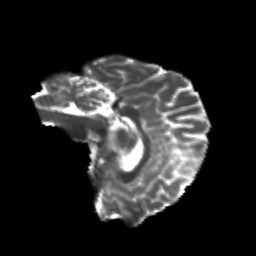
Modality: T2w
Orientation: sagittal
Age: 22
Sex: female
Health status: healthy
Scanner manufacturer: philips
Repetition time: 7.39 s
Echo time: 0.08599 s